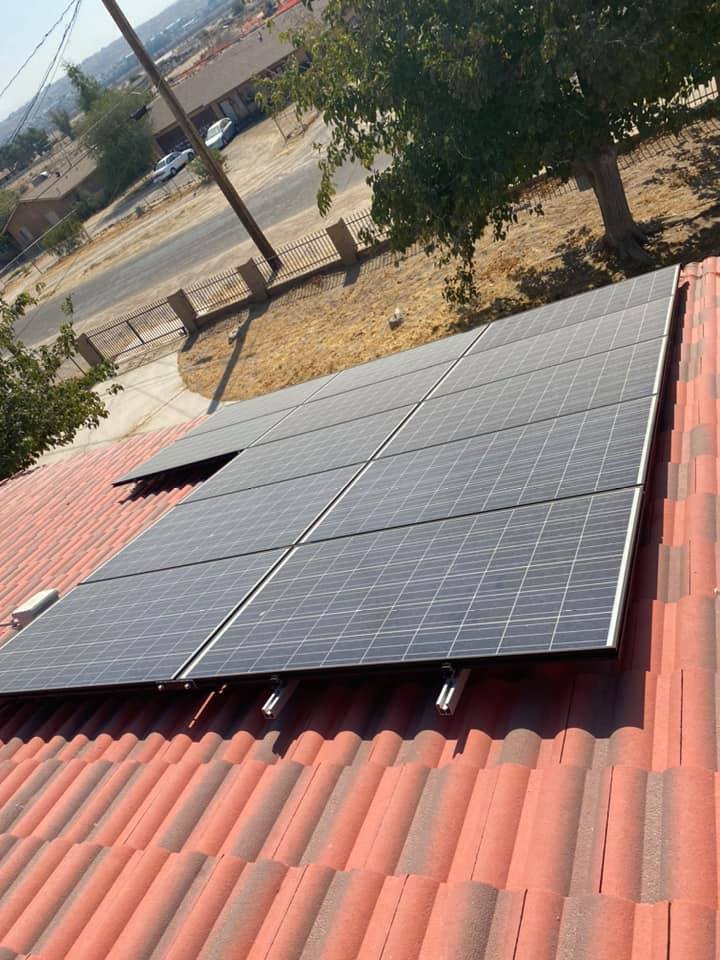
Label: Dusty